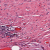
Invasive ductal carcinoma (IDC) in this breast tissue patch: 0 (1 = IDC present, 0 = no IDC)